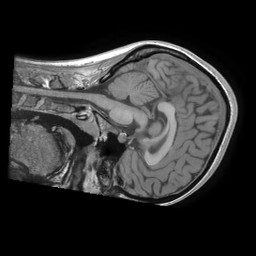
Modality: T1w
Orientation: sagittal
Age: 20
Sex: female
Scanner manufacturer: ge
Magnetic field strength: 3 T
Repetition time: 0.007264 s
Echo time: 0.002804 s